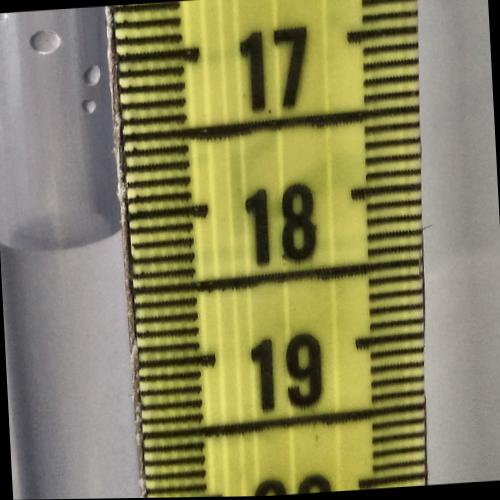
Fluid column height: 18.1 cm